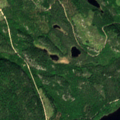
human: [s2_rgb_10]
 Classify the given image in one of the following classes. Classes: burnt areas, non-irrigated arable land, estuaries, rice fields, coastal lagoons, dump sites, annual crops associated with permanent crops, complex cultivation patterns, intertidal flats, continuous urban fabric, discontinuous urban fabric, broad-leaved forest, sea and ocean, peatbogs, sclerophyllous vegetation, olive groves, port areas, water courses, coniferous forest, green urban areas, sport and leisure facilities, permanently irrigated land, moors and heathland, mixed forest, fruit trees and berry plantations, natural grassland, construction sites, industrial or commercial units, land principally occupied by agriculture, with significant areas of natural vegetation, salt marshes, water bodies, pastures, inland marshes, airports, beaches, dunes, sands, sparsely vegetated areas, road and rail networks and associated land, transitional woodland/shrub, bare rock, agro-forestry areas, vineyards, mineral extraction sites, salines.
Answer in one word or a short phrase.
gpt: coniferous forest, mixed forest, water bodies